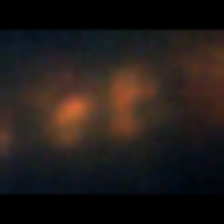
Taxon: Chaetoceros
Group: Diatoms